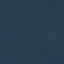
Label: SeaLake